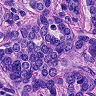
Metastatic tissue present: yes